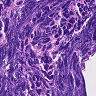
Metastatic tissue present: no